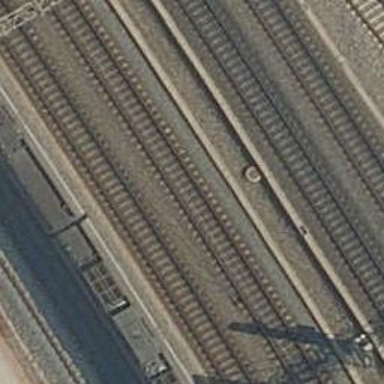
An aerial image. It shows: Railway track with contact lines for electrification.